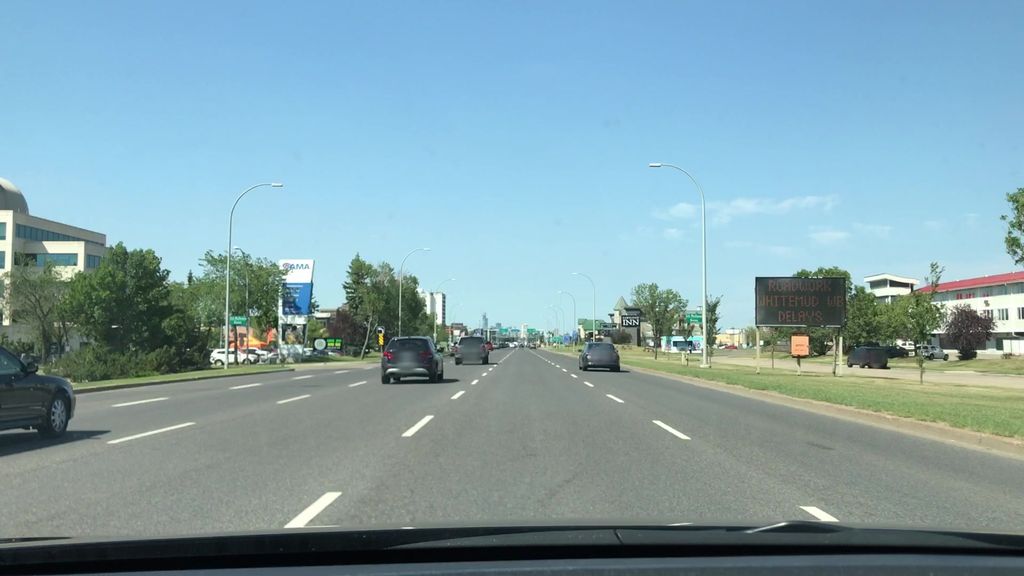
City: edmonton